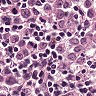
Metastatic tissue present: yes